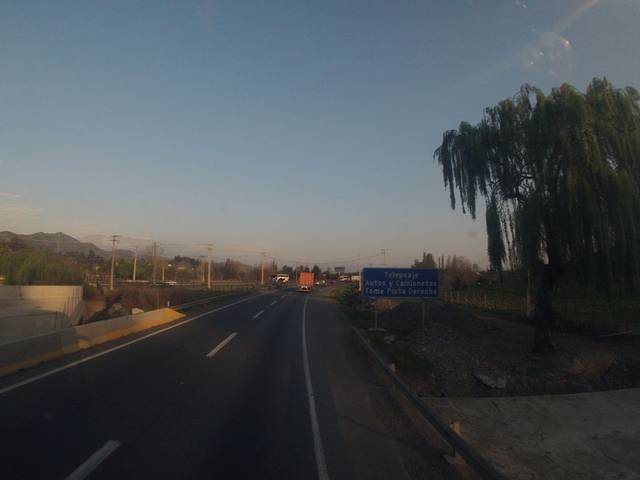
Region: Chile
Coordinates: -33.925, -70.719